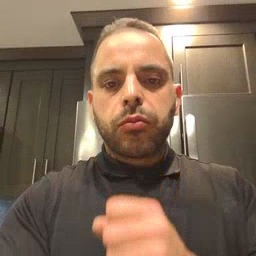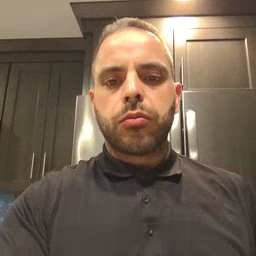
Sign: old